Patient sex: F
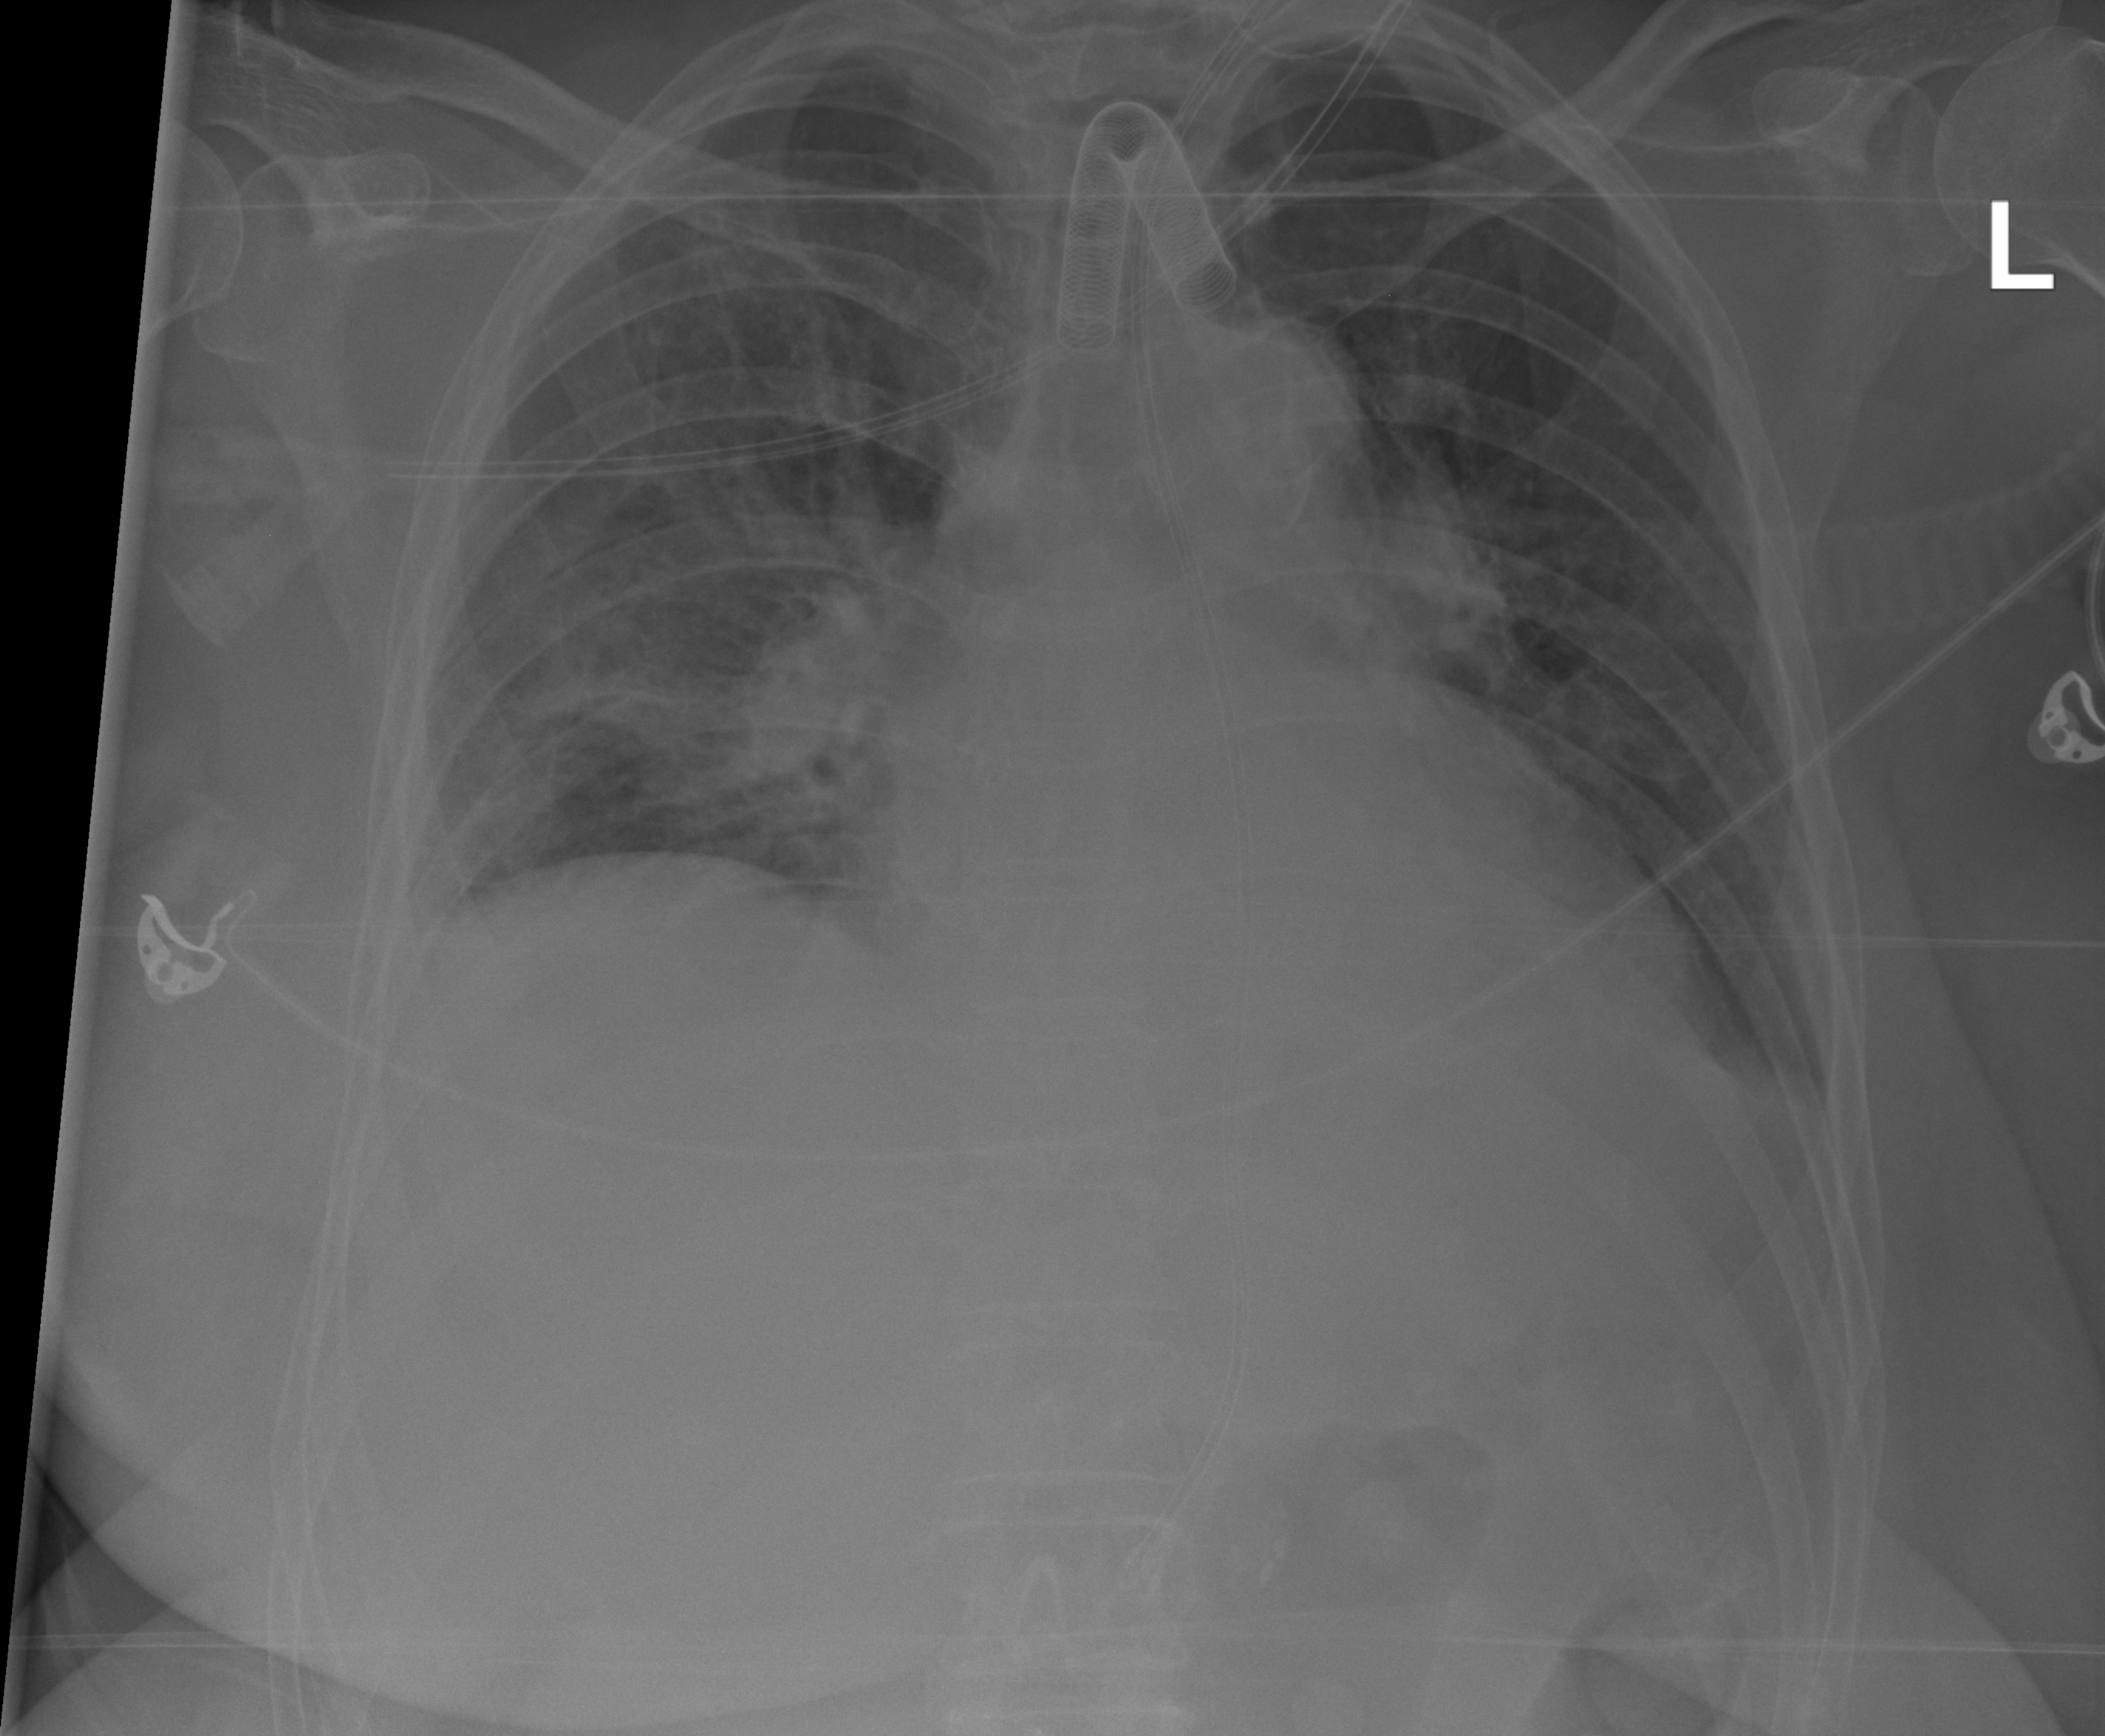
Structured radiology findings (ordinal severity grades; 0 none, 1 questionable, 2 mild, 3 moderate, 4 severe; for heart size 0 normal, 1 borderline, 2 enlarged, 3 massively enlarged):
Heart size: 1
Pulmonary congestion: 0
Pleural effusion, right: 0
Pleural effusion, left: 1
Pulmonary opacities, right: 0
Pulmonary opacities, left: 0
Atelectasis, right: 2
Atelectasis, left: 0